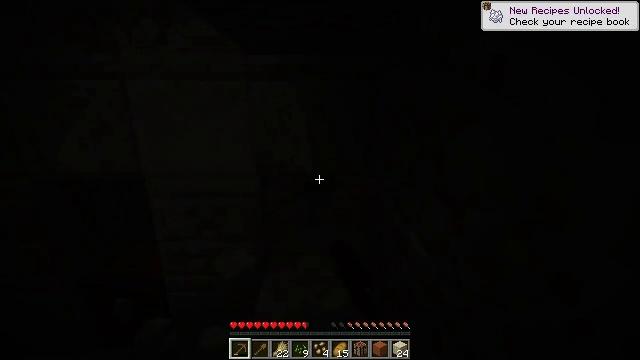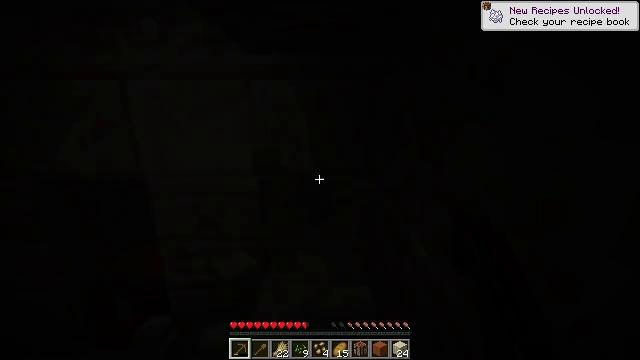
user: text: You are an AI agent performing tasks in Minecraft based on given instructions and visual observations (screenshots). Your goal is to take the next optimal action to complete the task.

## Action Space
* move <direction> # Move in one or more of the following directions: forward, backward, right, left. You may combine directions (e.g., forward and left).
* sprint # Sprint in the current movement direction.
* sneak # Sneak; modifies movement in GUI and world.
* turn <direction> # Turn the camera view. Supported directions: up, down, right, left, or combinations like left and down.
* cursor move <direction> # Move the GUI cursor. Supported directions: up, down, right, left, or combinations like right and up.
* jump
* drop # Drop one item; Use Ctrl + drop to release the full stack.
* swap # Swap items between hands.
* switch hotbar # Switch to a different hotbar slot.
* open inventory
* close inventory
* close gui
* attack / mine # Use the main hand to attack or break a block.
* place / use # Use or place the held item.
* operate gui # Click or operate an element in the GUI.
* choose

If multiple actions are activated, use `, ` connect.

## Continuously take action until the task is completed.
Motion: motion action
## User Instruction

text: Collect chiseled sandstone from an ancient structure.
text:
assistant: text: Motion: attack / mine
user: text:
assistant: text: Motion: attack / mine